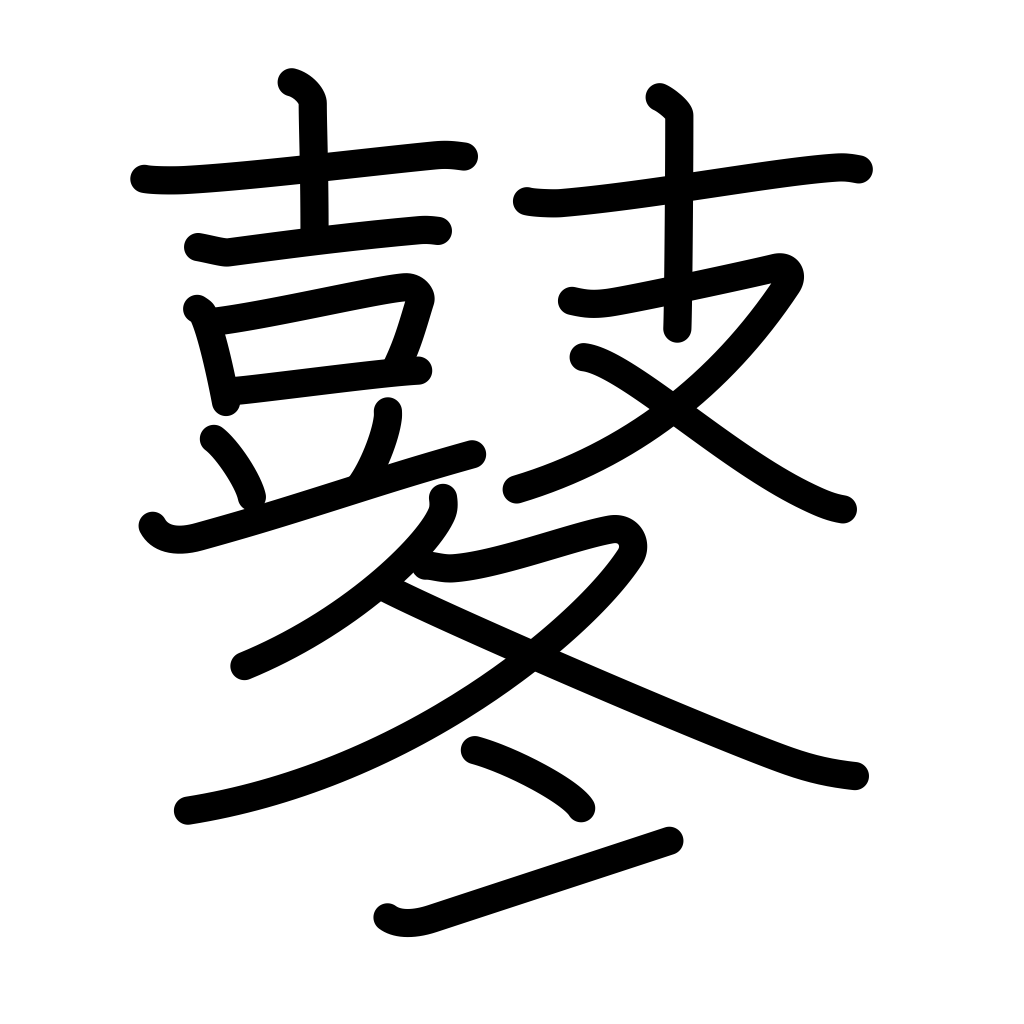
Meaning: beating of drums